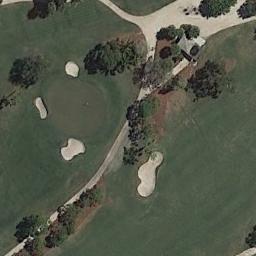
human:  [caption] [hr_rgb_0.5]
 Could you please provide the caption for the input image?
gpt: The golf course has a putting green, Some fairways, Roads, Barrier trees and sandpits and a house is also in the golf course .

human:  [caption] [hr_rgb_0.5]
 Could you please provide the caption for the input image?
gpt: There are five bunkers in this area, Two winding paths and a small river .

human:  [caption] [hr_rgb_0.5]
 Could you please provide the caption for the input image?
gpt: Lots of trees are beside the golf course .

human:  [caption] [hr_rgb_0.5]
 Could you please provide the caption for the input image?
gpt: There are a few bunkers and several paths on a large green lawn on the golf course with many trees and a building .

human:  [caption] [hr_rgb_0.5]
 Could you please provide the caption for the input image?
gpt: There are four bunkers and some trees on the golf course .